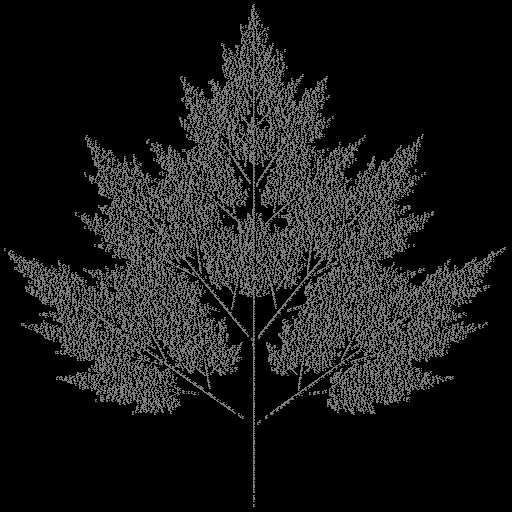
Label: tree